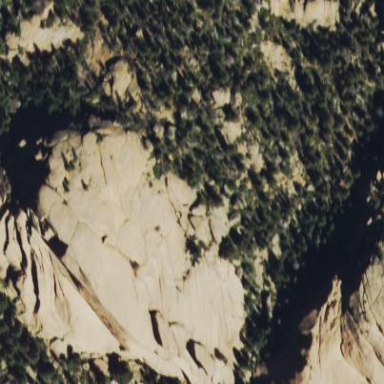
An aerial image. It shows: View of natural rock.